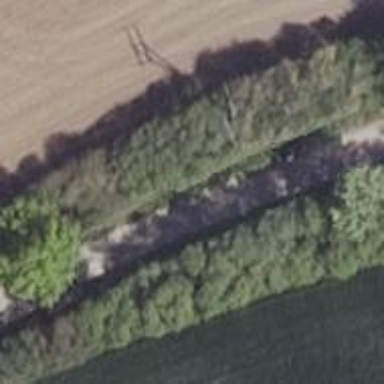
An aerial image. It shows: Unclassified road with tracktype of grade4.